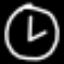
Label: clock